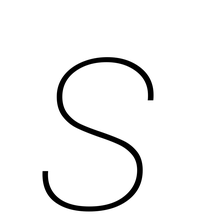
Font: Poppins-ThinItalic